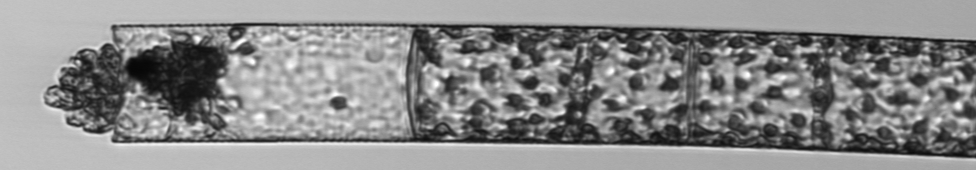
Label: Guinardia_flaccida